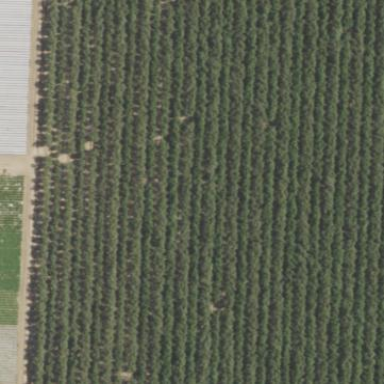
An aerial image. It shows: Orchard filled with almond trees.